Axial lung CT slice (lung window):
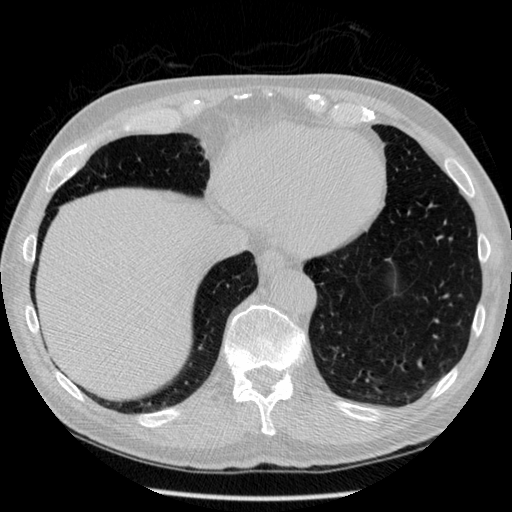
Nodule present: no